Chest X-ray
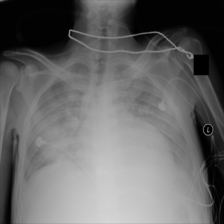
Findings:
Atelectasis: negative
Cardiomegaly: negative
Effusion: negative
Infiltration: positive
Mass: negative
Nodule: negative
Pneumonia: positive
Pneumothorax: negative
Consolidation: negative
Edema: positive
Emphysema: negative
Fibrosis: negative
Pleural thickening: negative
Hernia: negative